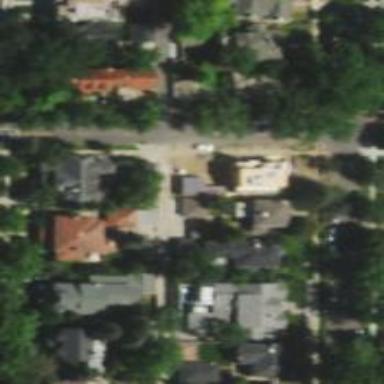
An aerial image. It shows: Alleyway designated as service road.